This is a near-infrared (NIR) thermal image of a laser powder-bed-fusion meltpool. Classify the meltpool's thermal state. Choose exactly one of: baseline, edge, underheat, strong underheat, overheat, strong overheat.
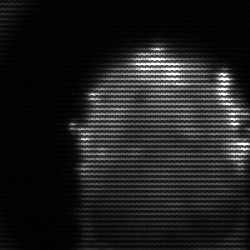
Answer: baseline